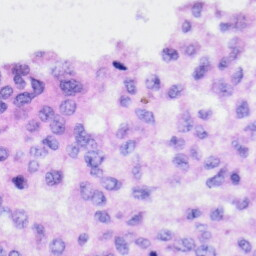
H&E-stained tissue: Liver